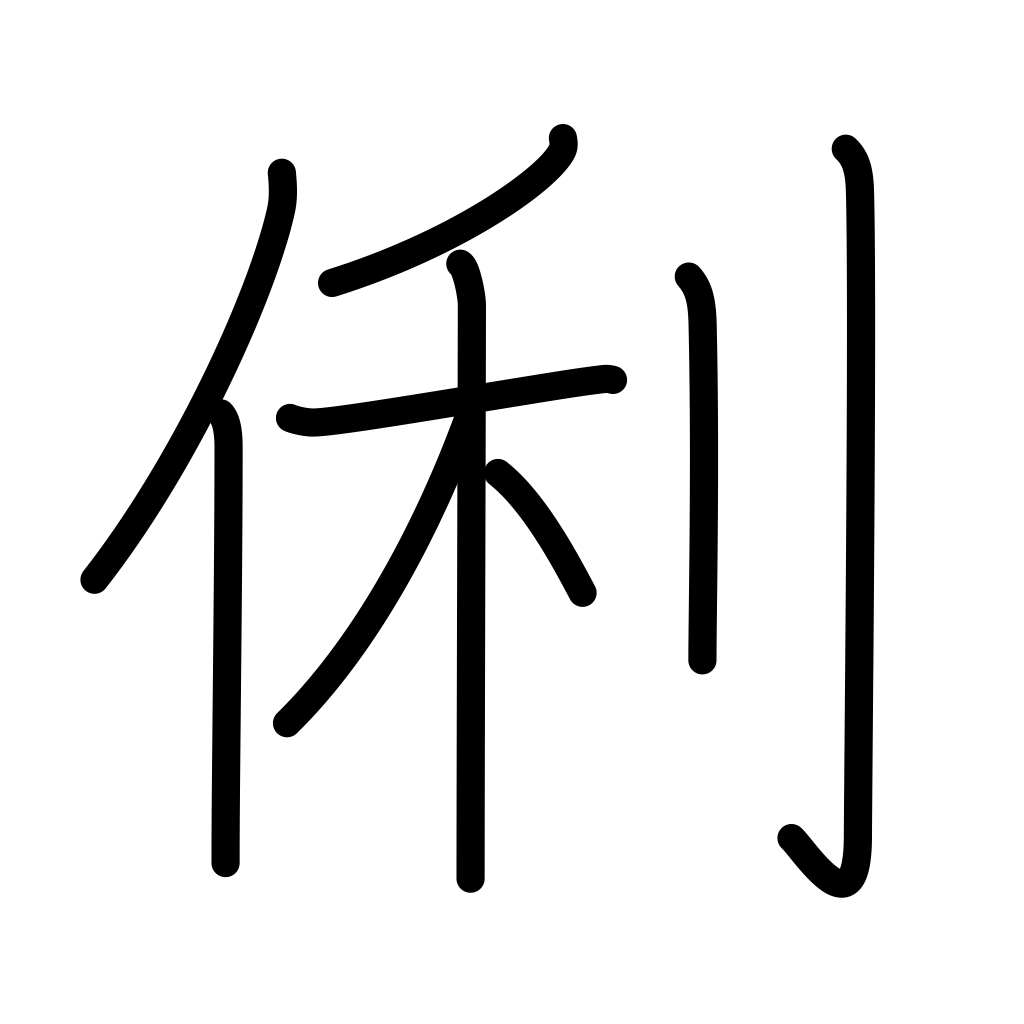
Meaning: clever